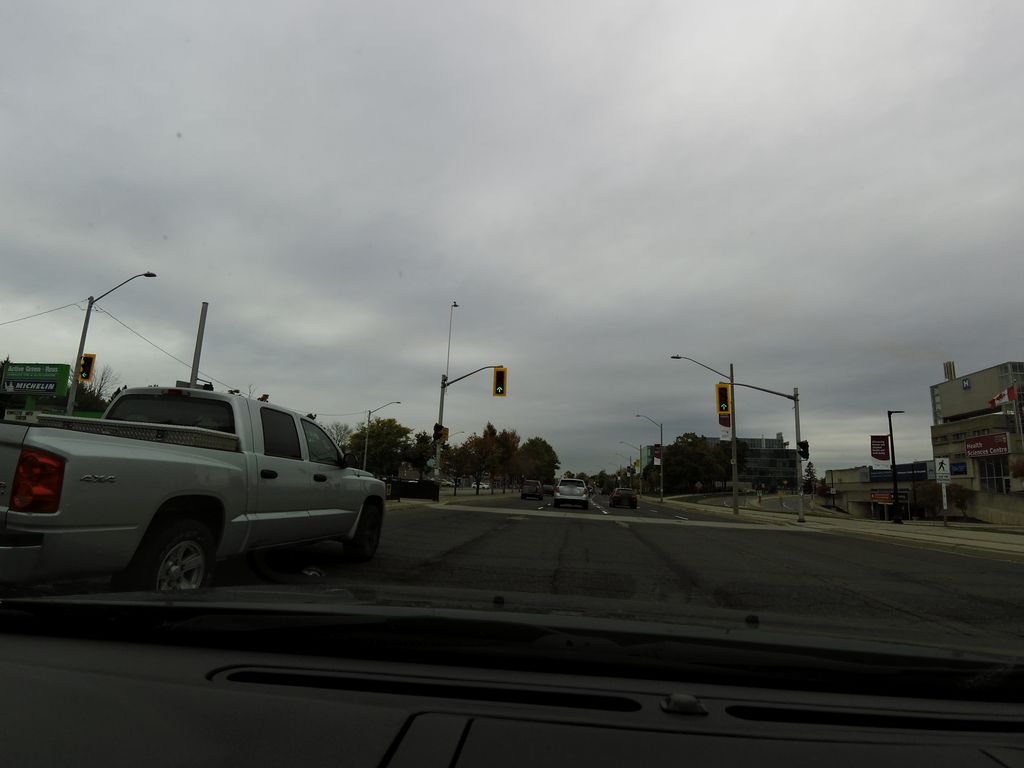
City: hamilton